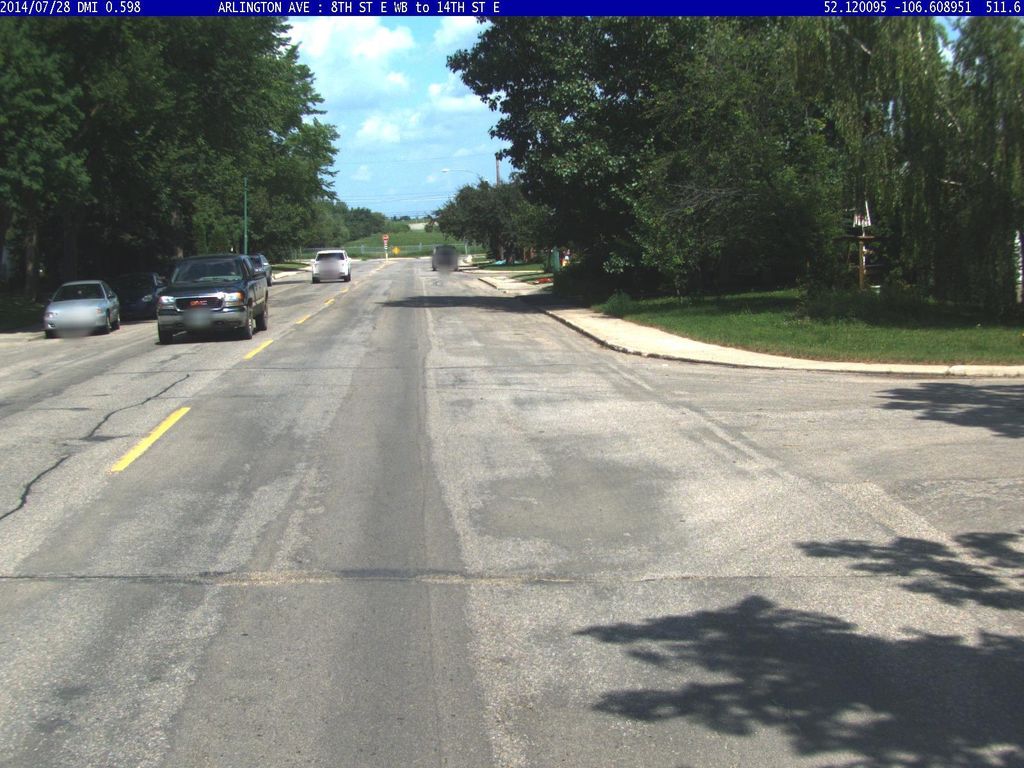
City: saskatoon